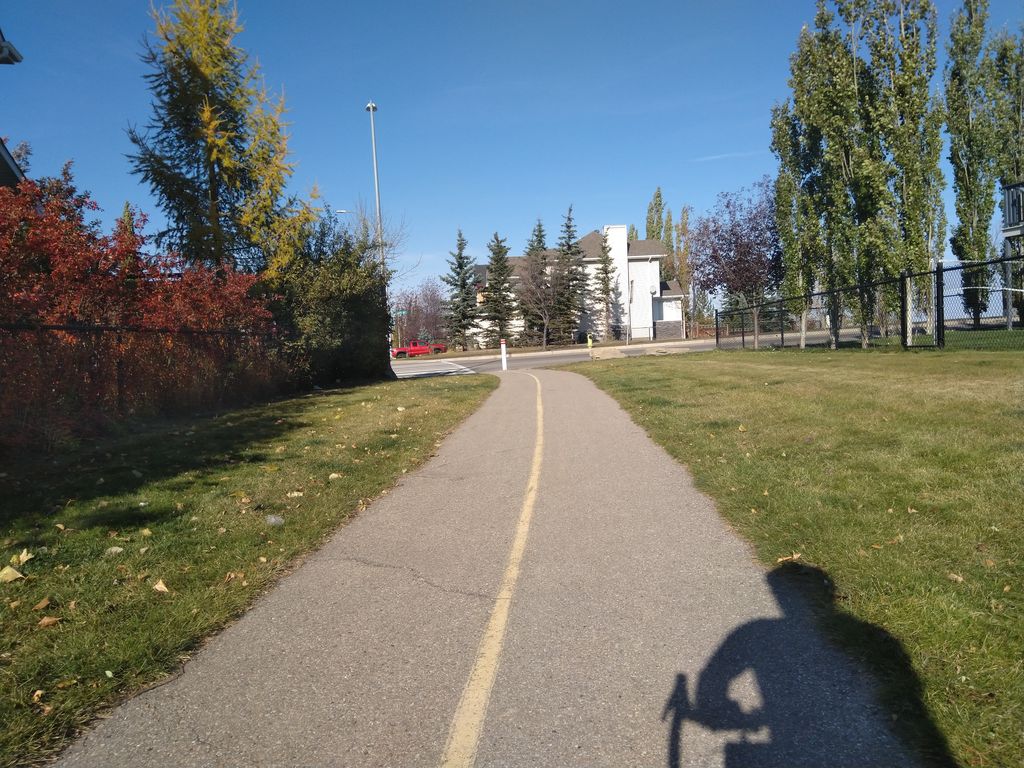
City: calgary